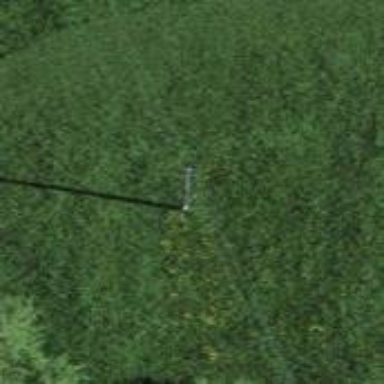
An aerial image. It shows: Power pole.